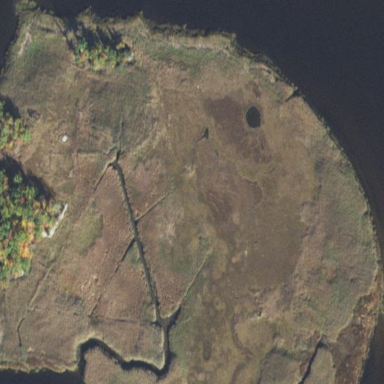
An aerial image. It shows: Lower saltmarsh wetland area.